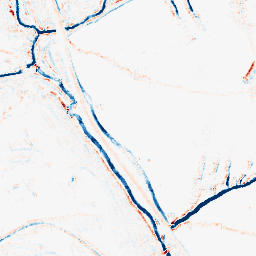
Category: morphological
Decomposition family: morphological_square
Decomposition parameters: operation: average
size: 5
Upsampling method: lanczos
Upsampling parameters: scale: 4
Upsampling scale: 4